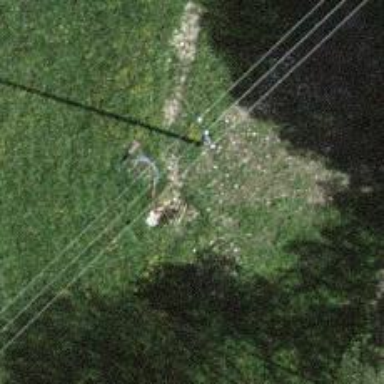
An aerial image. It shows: Minor power line with three cables.